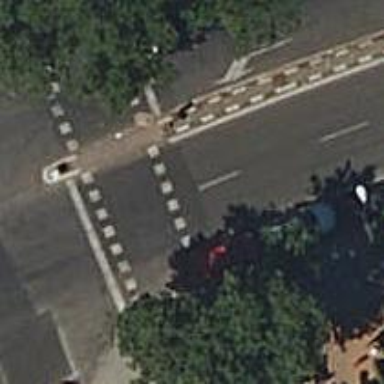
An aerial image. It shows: Crossing with traffic signals.